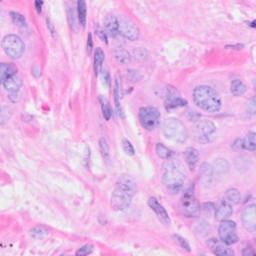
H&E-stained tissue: Breast